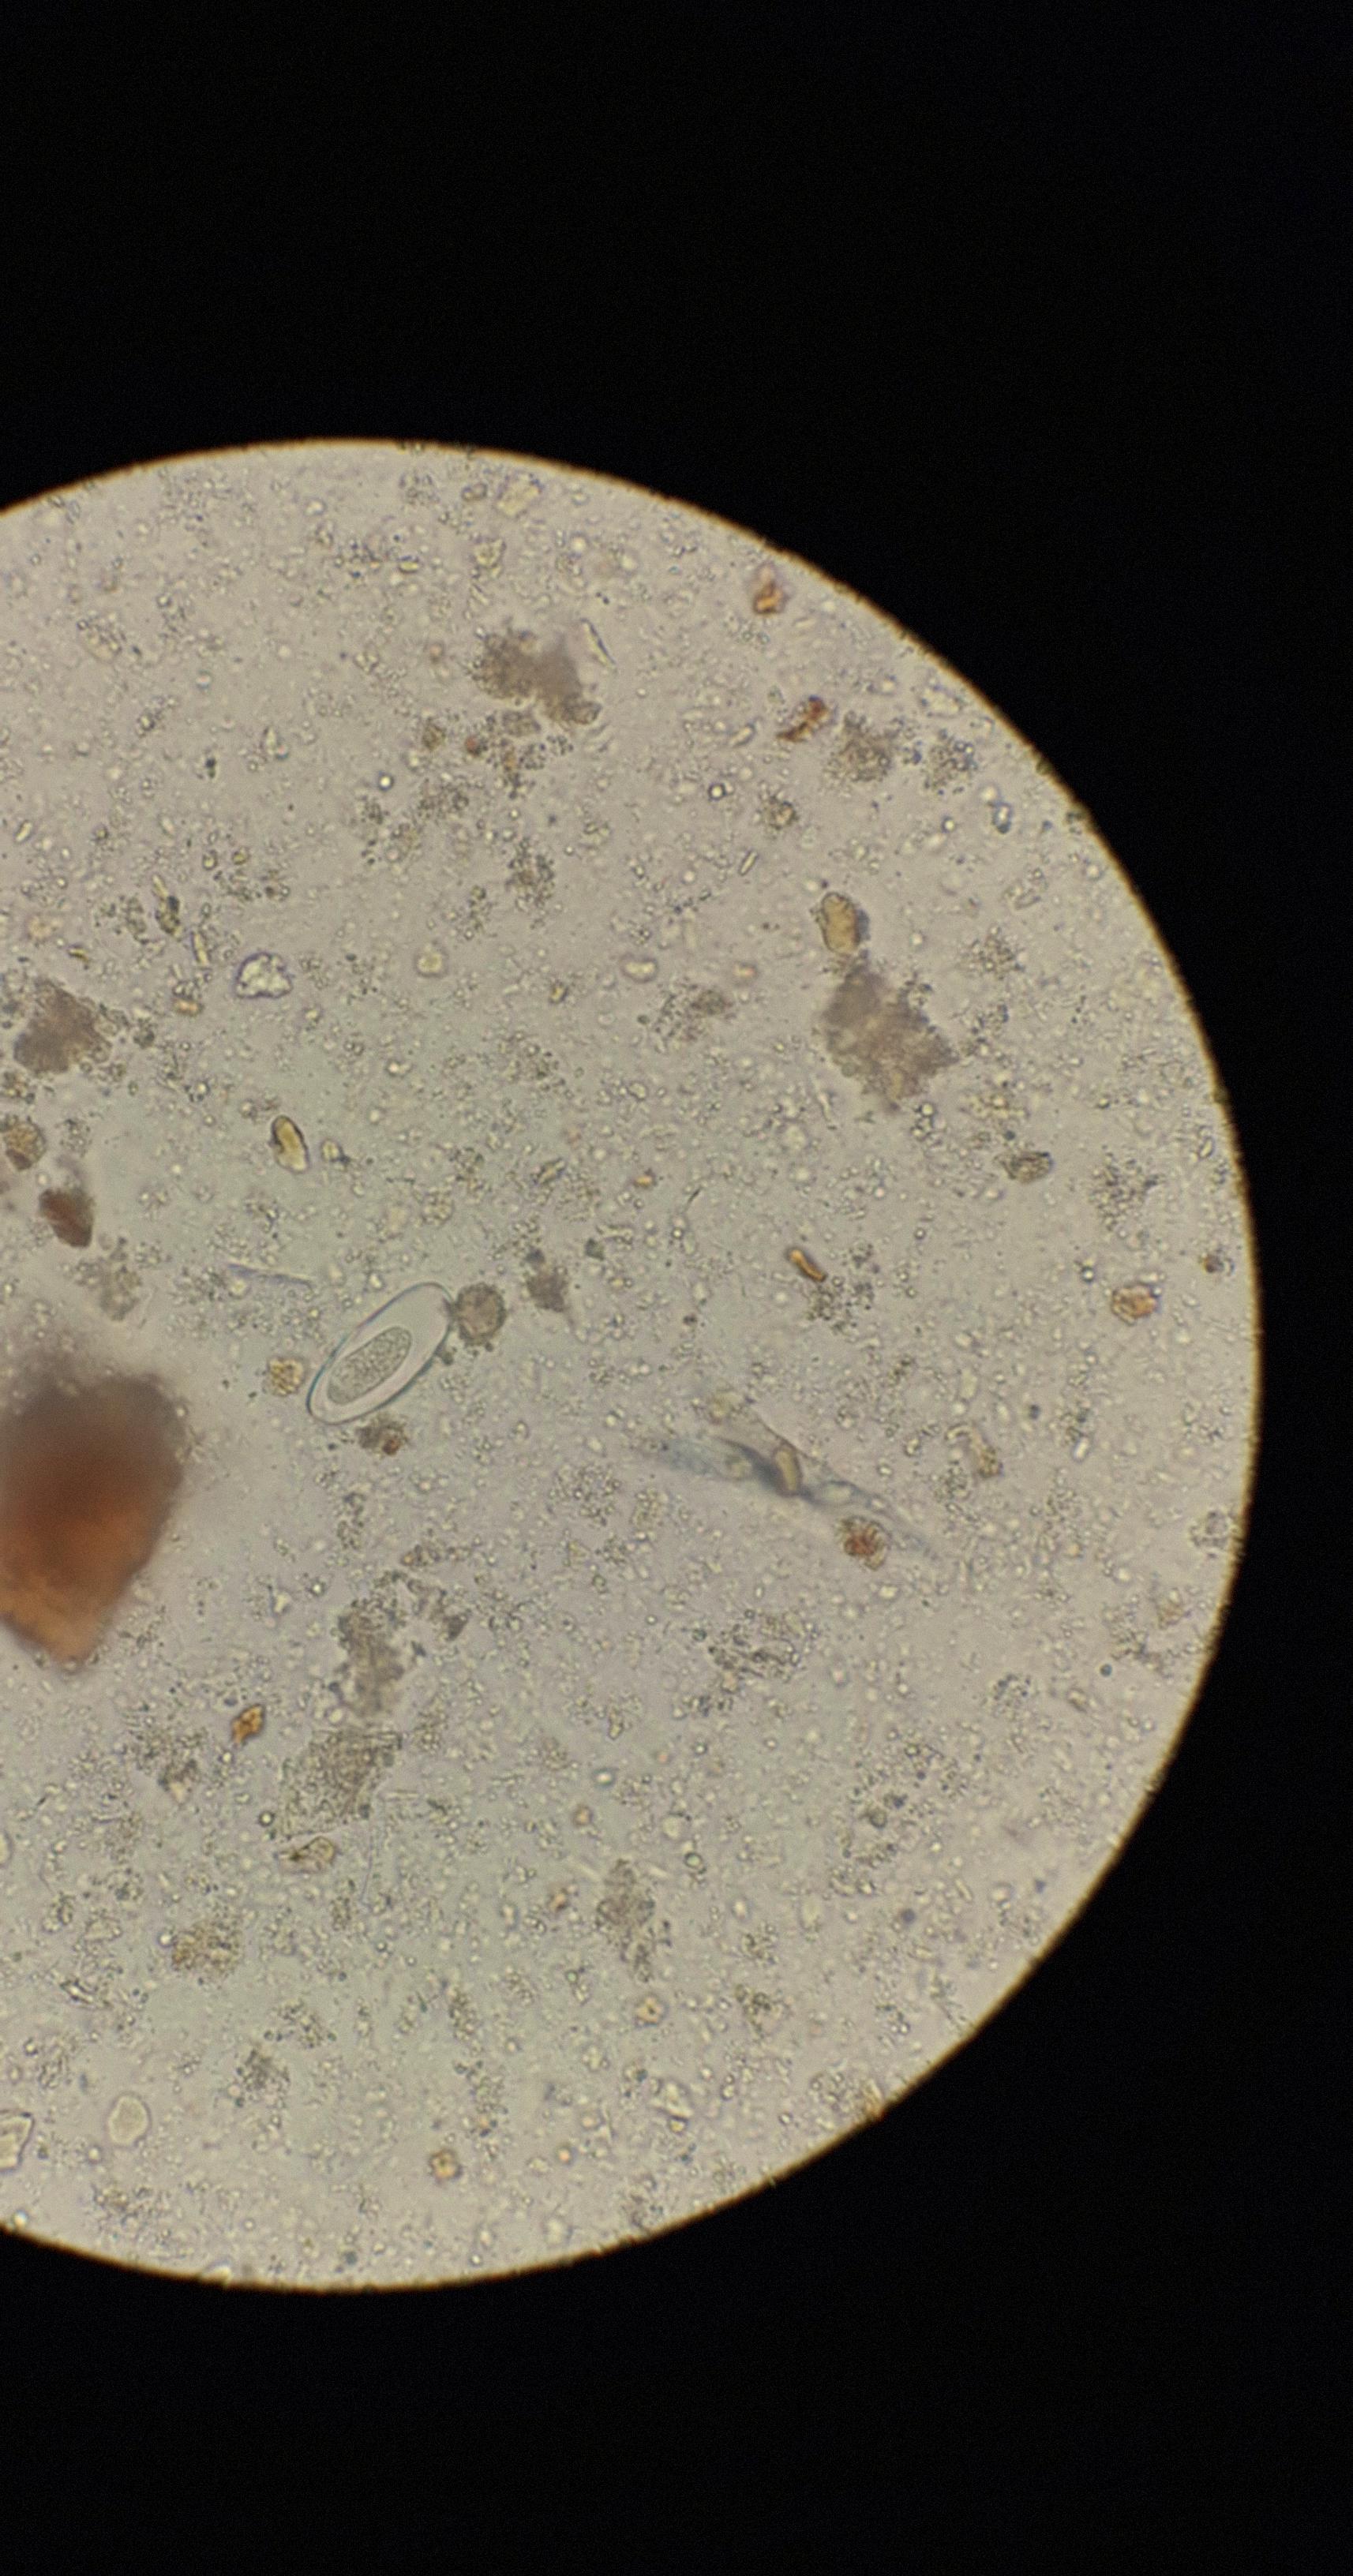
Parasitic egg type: Enterobius vermicularis